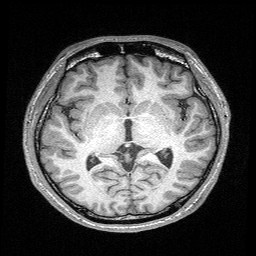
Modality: T1w
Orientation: coronal
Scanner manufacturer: siemens
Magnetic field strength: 3 T
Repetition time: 2.25 s
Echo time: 0.00306 s